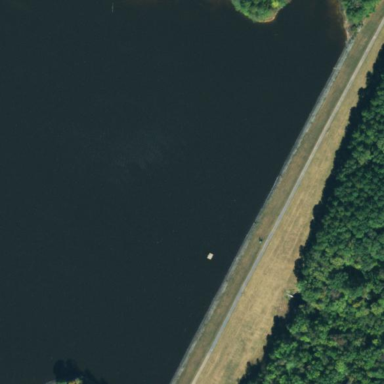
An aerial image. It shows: Dam along waterway.